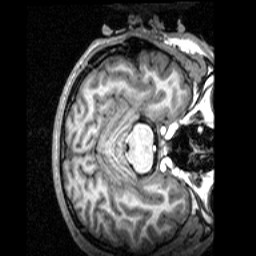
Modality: T1w
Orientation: axial
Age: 20
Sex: male